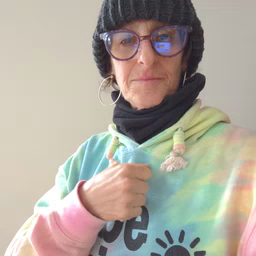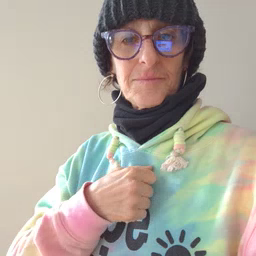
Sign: fine